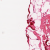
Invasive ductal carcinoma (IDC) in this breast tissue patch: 0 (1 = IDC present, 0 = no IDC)